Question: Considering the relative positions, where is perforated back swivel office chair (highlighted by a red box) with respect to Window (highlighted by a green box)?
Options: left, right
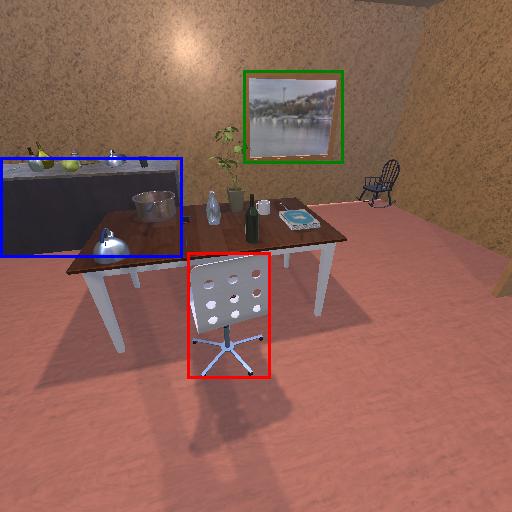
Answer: left